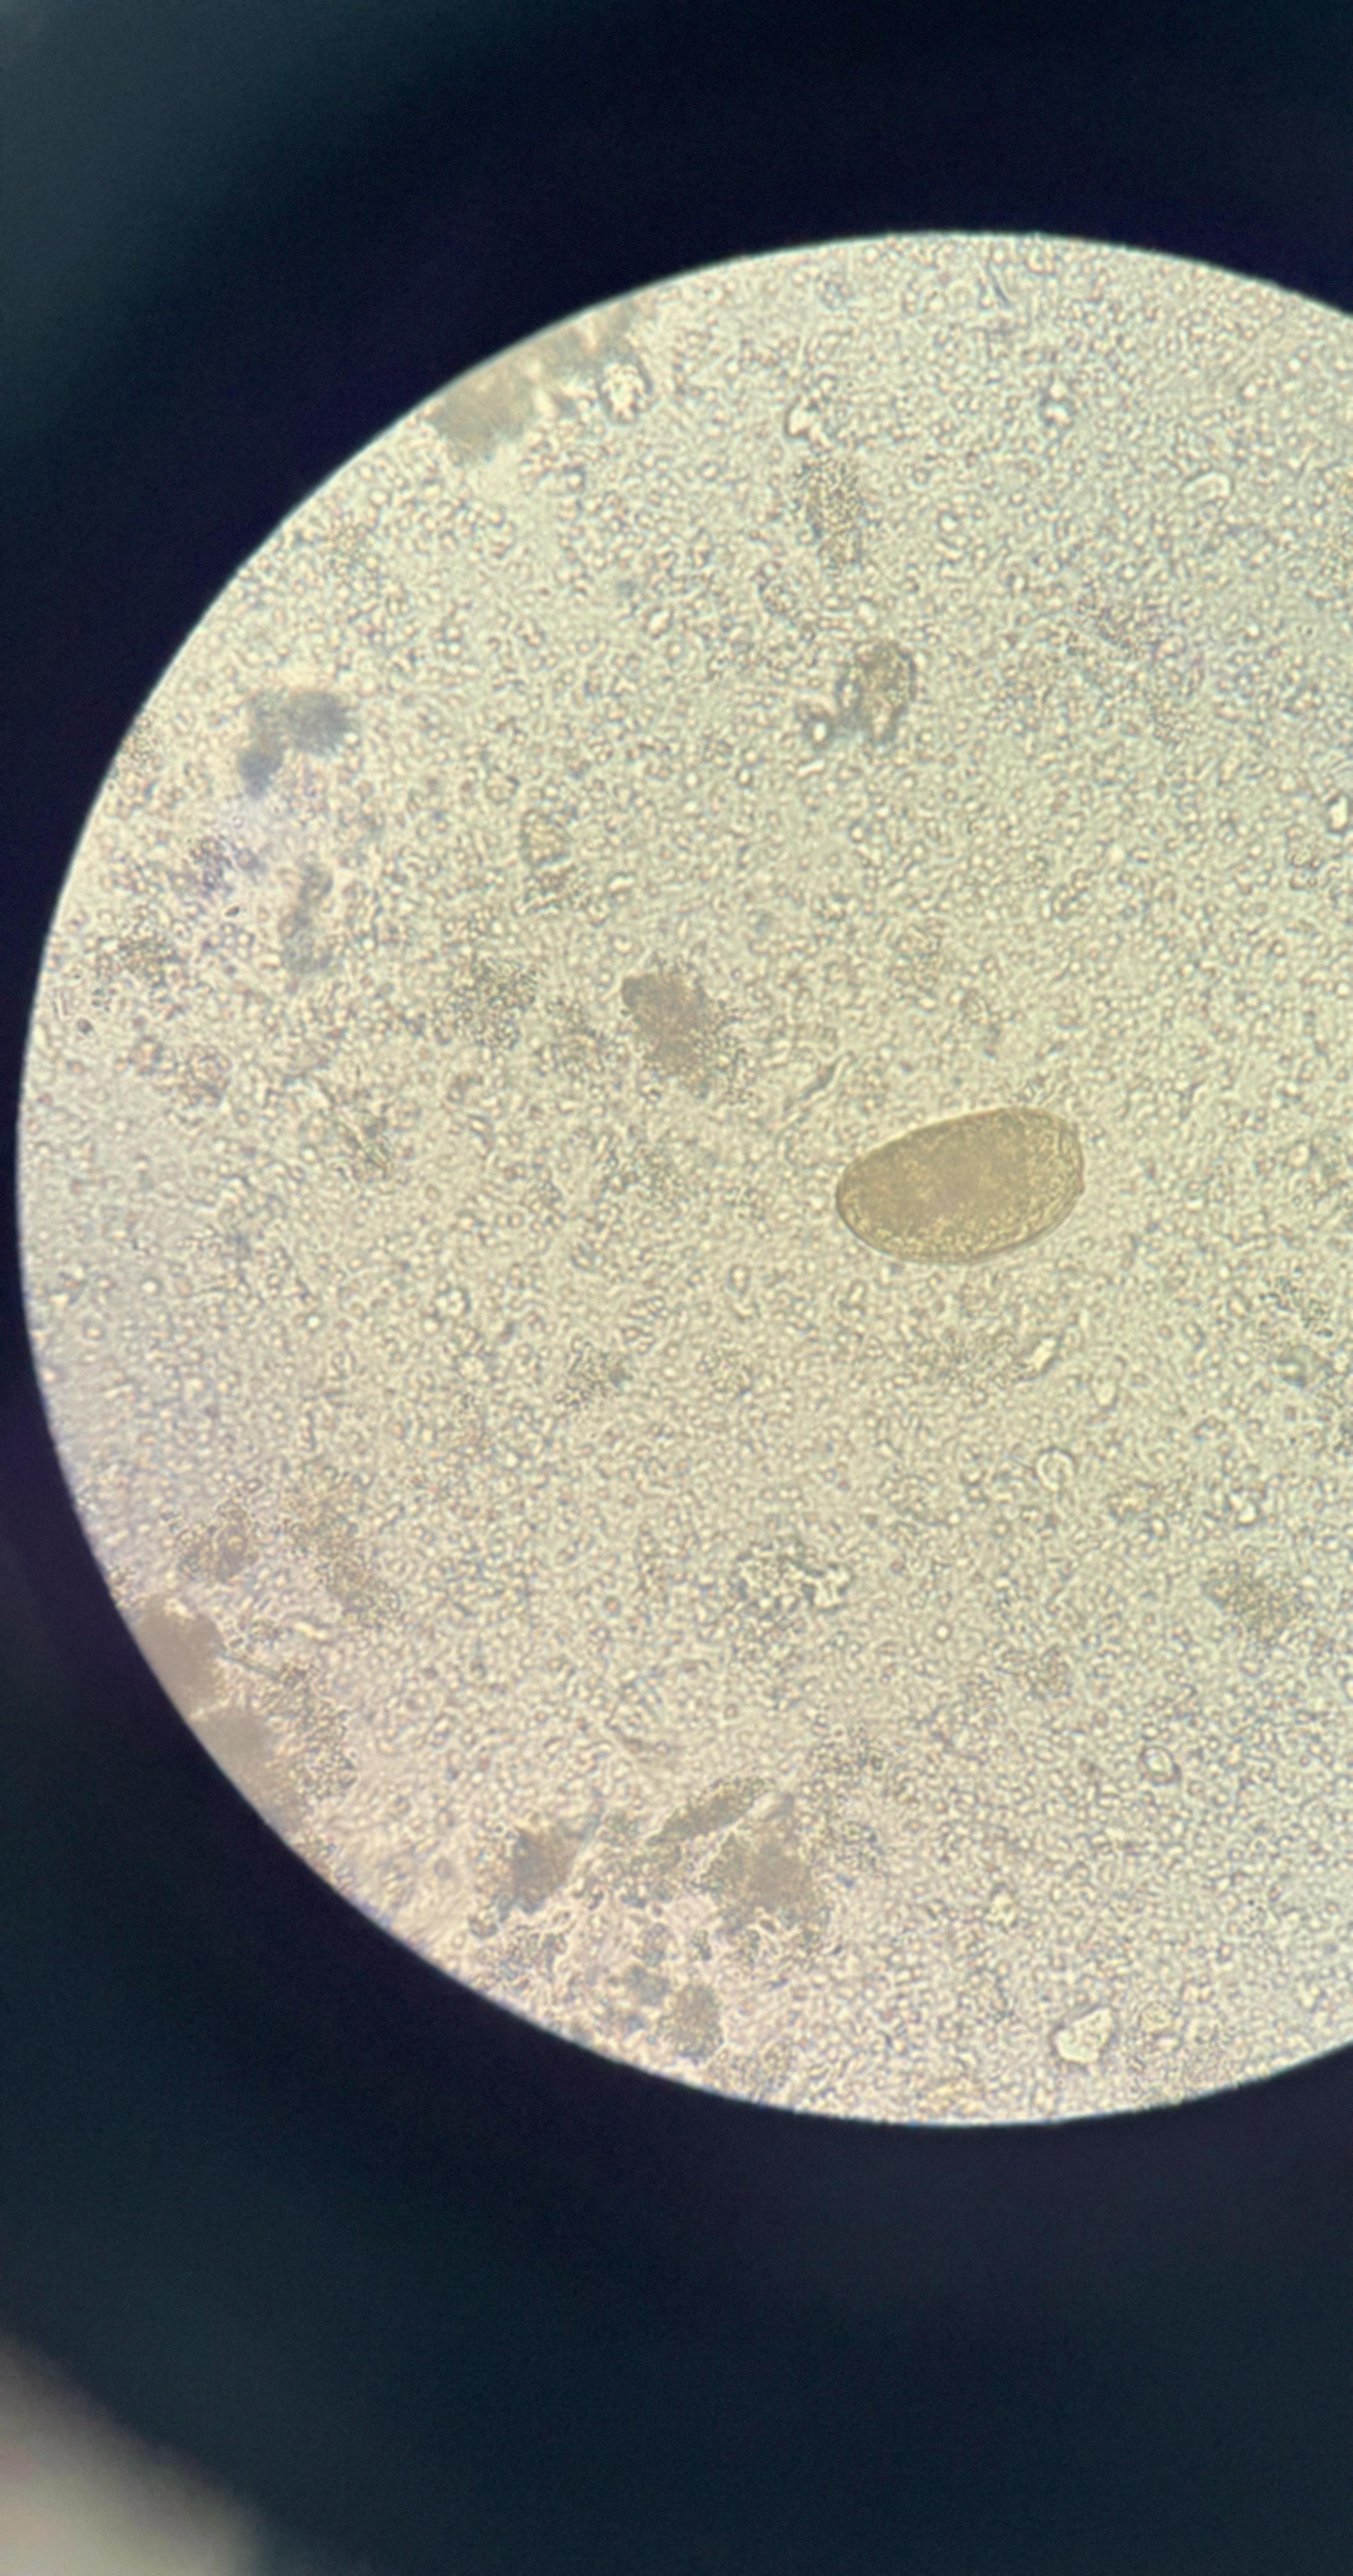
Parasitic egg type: Paragonimus spp